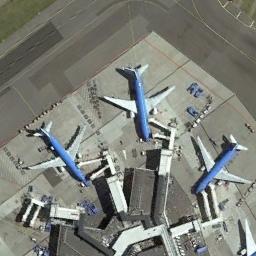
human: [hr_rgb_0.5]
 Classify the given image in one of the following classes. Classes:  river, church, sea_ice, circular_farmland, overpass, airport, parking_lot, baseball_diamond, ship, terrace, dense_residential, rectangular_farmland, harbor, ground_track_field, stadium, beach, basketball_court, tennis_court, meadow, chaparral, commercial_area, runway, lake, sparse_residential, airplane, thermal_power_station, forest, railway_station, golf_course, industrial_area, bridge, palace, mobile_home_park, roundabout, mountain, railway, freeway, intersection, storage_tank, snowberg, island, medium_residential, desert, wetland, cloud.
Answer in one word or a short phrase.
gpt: airplane